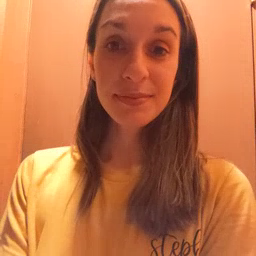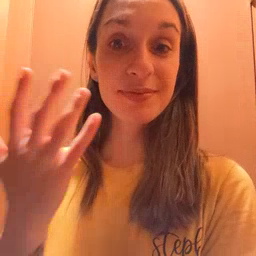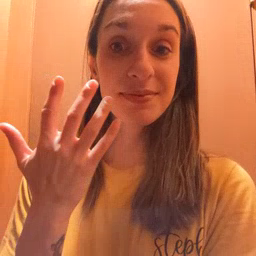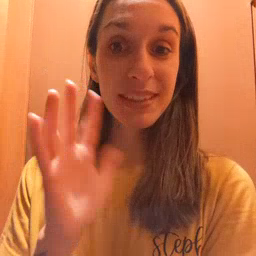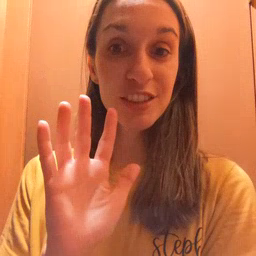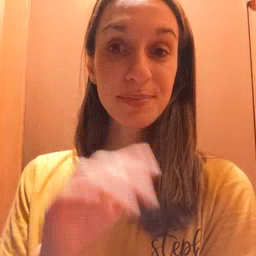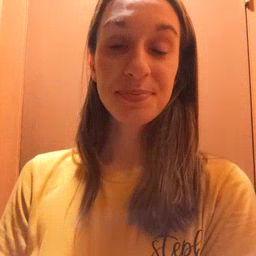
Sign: finish